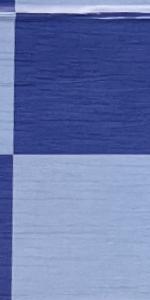
Label: Empty